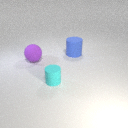
small cyan rubber cylinder to the left of large blue rubber cylinder